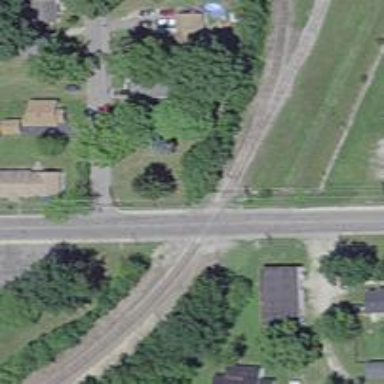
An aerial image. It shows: Railway crossing.